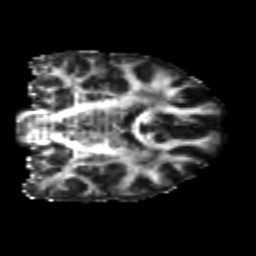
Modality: FA
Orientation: coronal
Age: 24
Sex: female
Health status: healthy
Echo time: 0.074 s